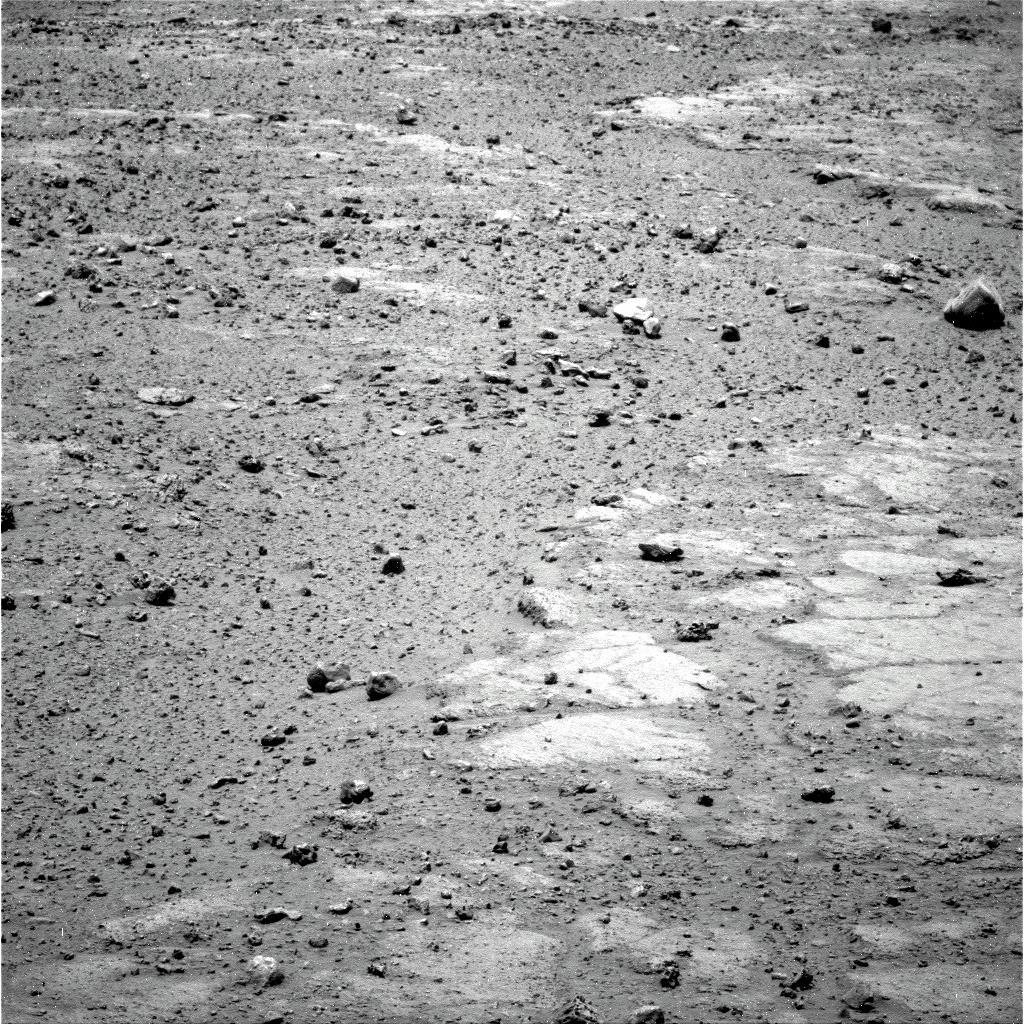
Terrain classes present: Bedrock, Gravel / Sand / Soil, Rock